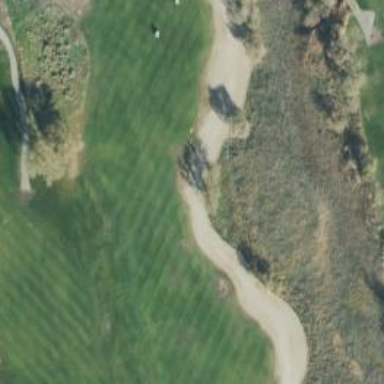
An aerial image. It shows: Sand bunker on golf course.